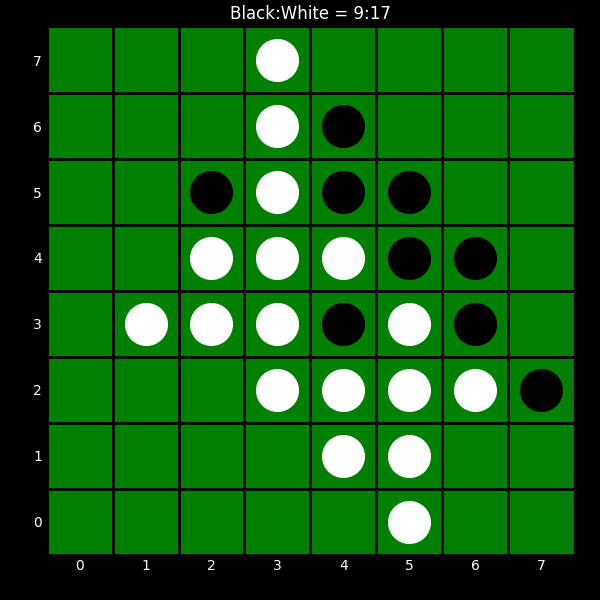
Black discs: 9
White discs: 17